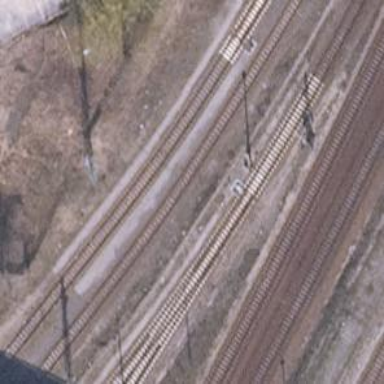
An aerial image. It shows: Railway switch.